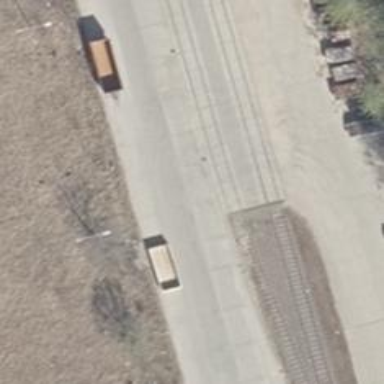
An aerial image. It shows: Railway level crossing.